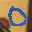
Label: 0